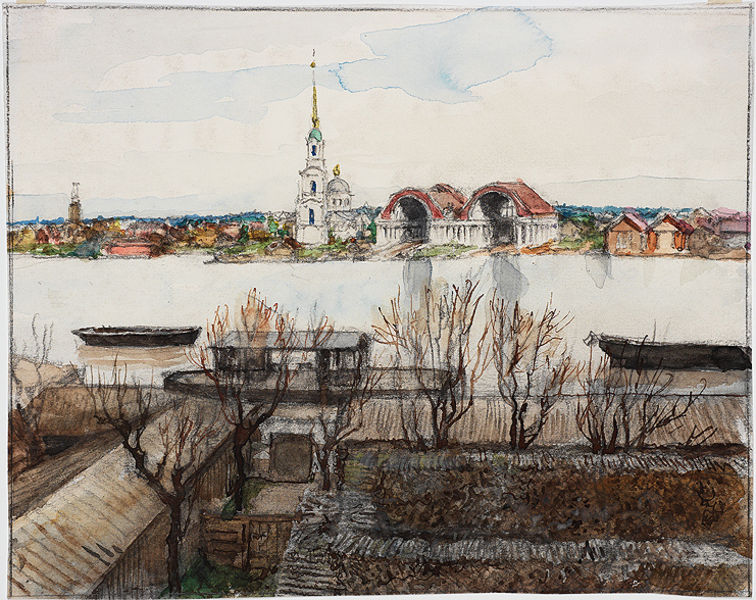
Titel: View of Leningrad, View of Leningrad
Künstler: Alexandre Benois
Standort: Amherst (Massachusetts, USA)
Institution: Mead Art Museum, Amherst College
Schlagwörter: arch, blue, church, oil, white, wall, reflection, brown, perspective, cloud, clouds, sky, tree, boat, building, house, landscape, nature, shore, water, horizon, roof, tower, trees, river, garden, drawing, castle, boats, fence, town, still life, city, dome, buildings, watercolor, cityscape, tiles, pretty, skyline, churchtower, life drawing, churche